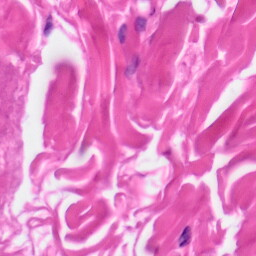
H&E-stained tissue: Skin